Question: I'm trying to style my sub headings, and I have a design where the width of the headings are fixed in a 960 grid.
The title of the headings need to end with a trailing decoration (in this case 2 lines aligned to the bottom). So I create a div to hold the title, and a div beside to hold the decoration, inside the fixed width container.
How do I make it so that when the heading div expands, the div automatically resizes?
Here's an example if it makes it easier:
'''
<h1 class="fixed-width">
<span class="auto-width">text expands her...</span>
<span class="auto-decor-width">this is the text decoration</span>
</h1>
'''
Here is an image example:

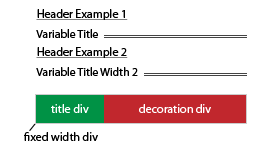
Answer: As per i understand may be that's you want <URL>
'''
span{
display:block
}
.fixed-width{
width:960px;
}
.auto-width{
float:left;
background:green;
}
.auto-decor-width{
overflow:hidden;
background:red;
}
'''